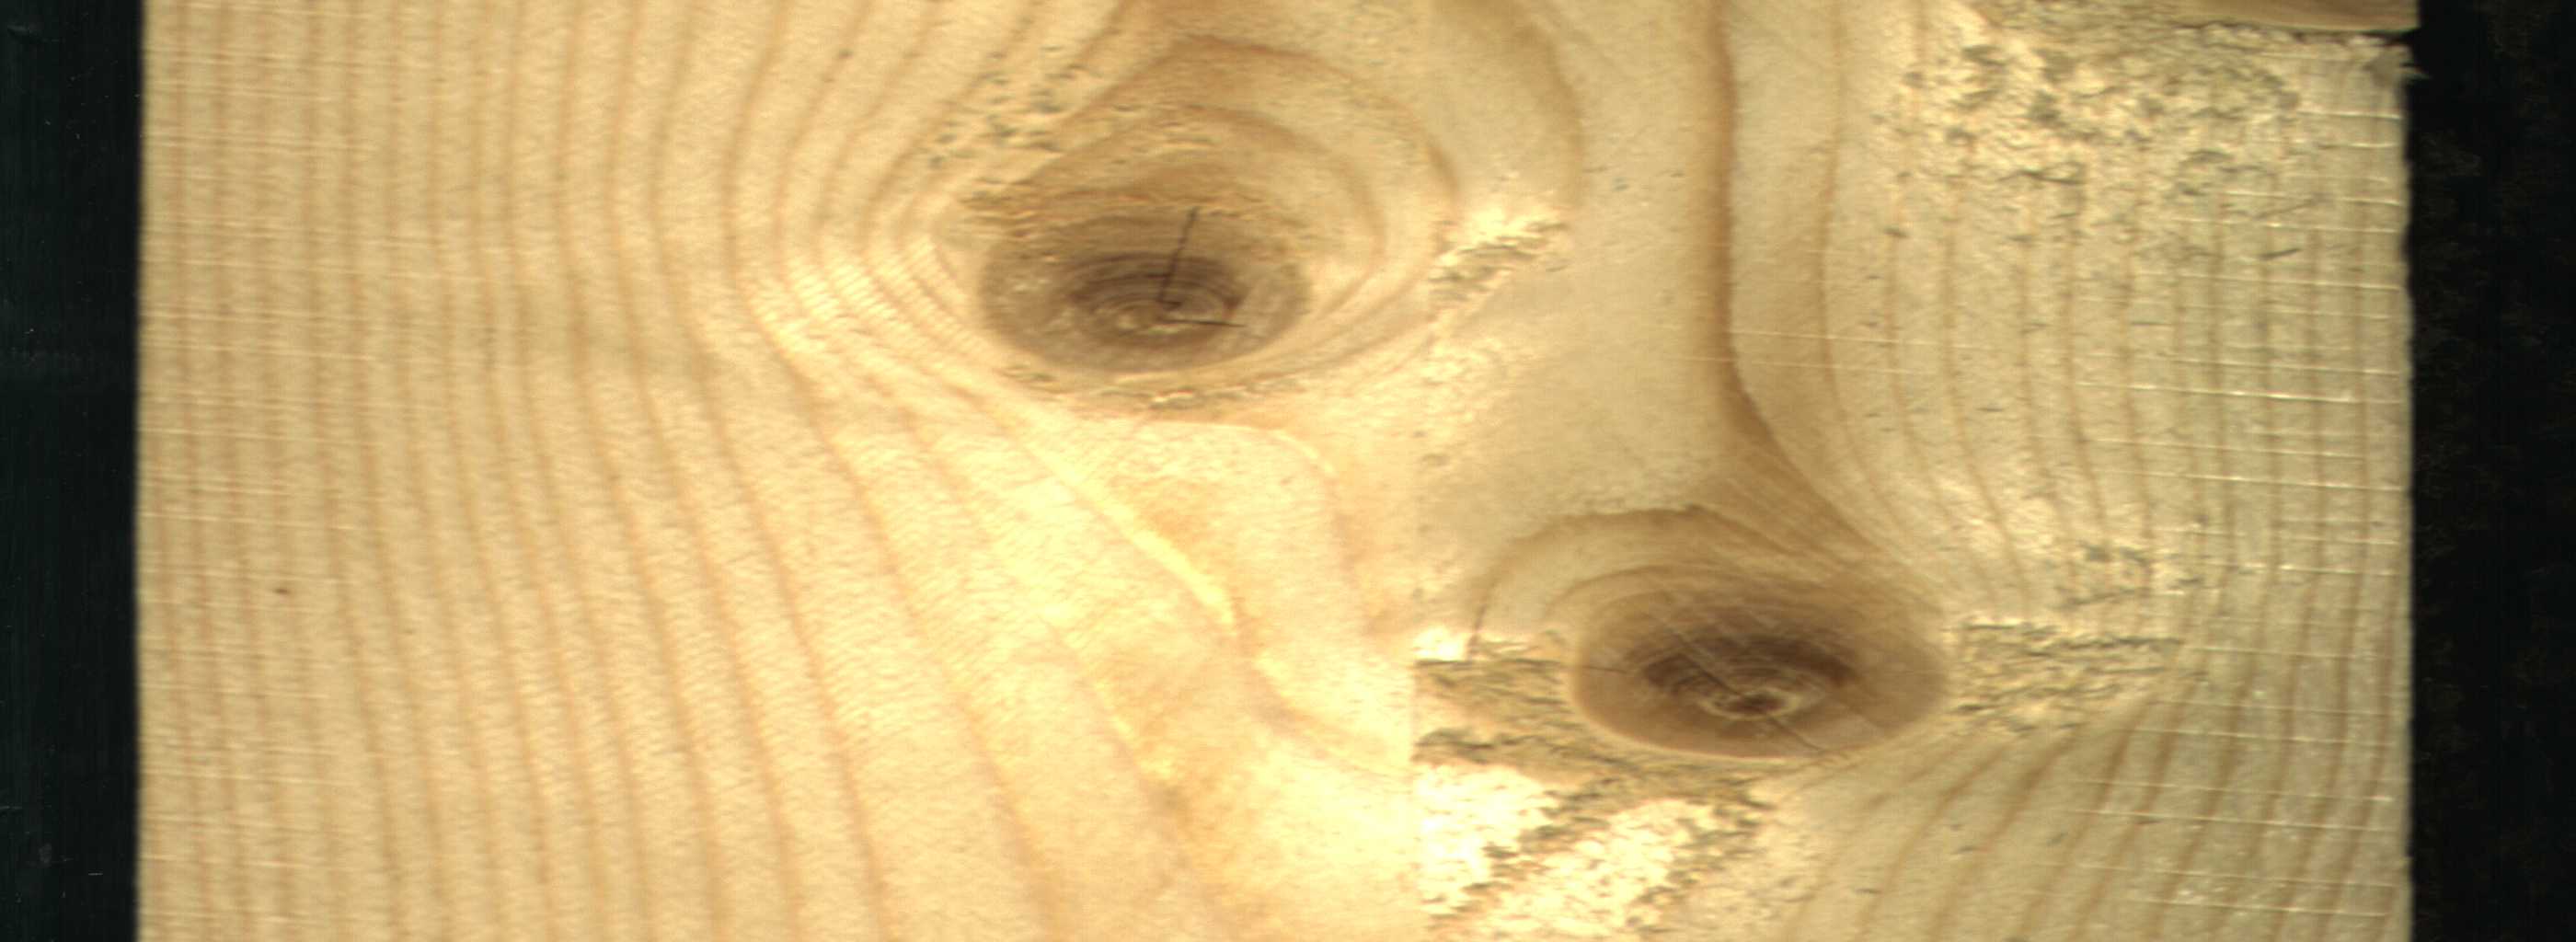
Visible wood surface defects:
knot_with_crack
Live_Knot